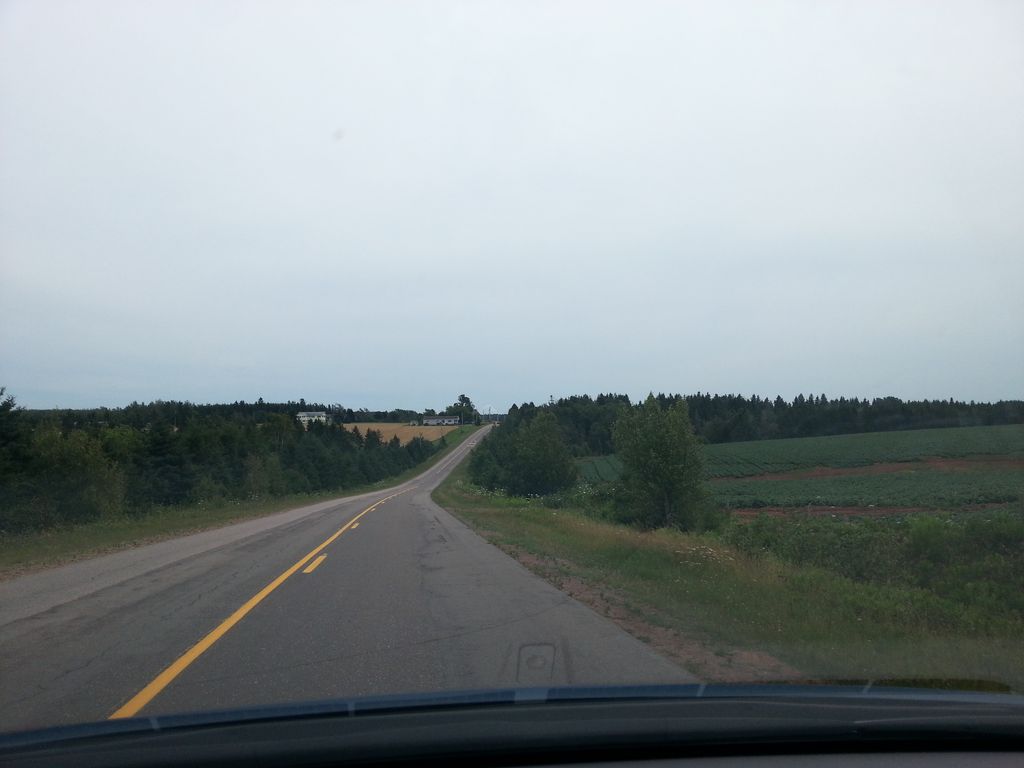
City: charlottetown